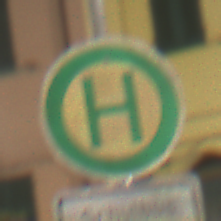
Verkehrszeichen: Haltestelle
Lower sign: ZeitangabenMitBeschraenkungAufWochentage5
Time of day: Night
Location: Outdoor (Urban)
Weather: PartlyCloudy
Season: NotSpecified
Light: Artificial